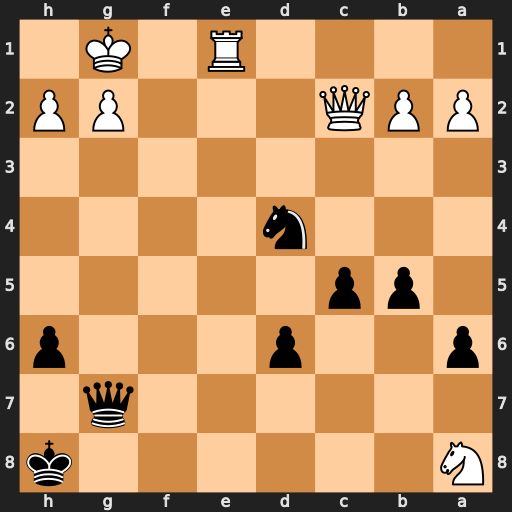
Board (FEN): N6k/6q1/p2p3p/1pp5/3n4/8/PPQ3PP/4R1K1
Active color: b
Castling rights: -
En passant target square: -
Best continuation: Nxc2 Re8+ Kh7